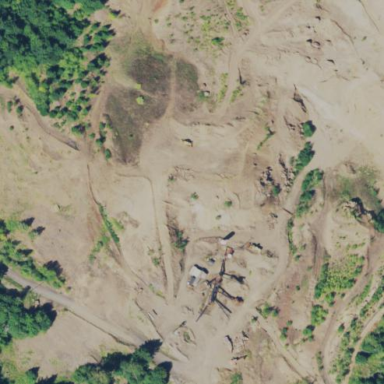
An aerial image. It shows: Quarry area.